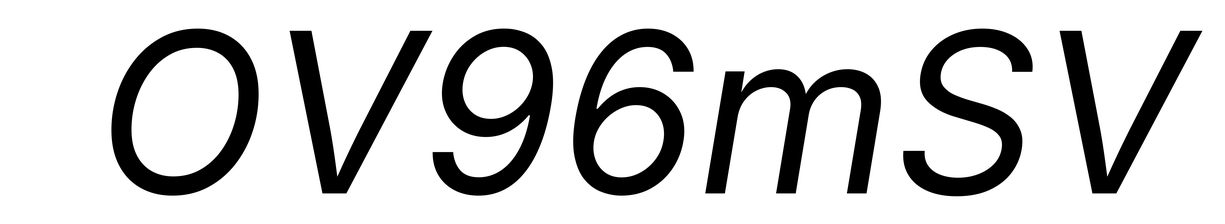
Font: Inter-Italic_Italic